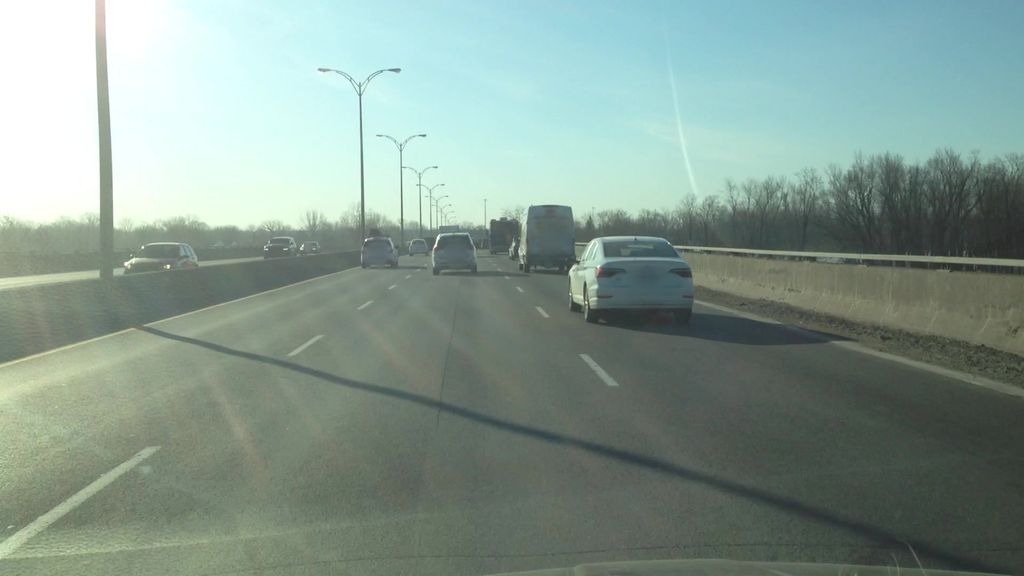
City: montreal